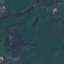
Label: Pasture